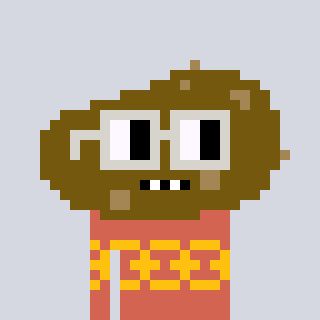
a pixel art character with square light gray glasses, a potato-shaped head and a peachy-colored body on a cool background